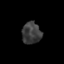
Tissue: skin
Cell type: Endothelial cells
Senescence score: 0.6742
Nuclear area (px): 406
Mean DAPI intensity: 60.798